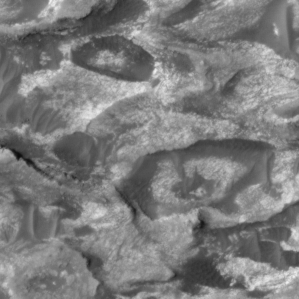
Label: non_frost